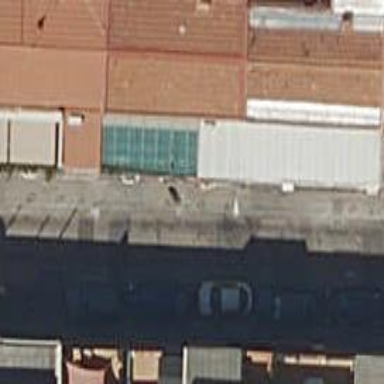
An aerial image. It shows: Car repair shop.